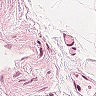
Metastatic tissue present: no